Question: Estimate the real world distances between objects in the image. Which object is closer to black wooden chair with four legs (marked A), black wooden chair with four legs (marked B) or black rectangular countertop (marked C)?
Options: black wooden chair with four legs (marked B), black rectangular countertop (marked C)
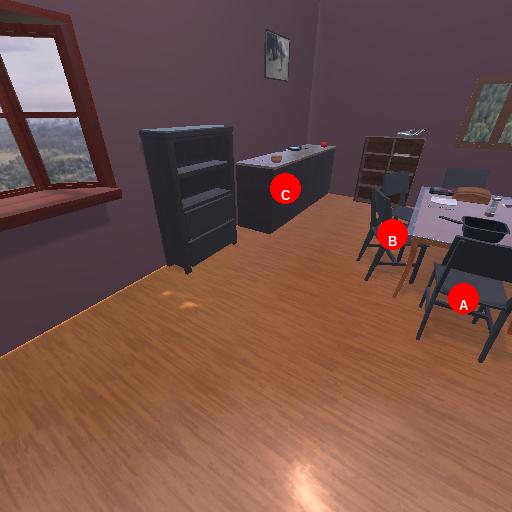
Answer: black wooden chair with four legs (marked B)